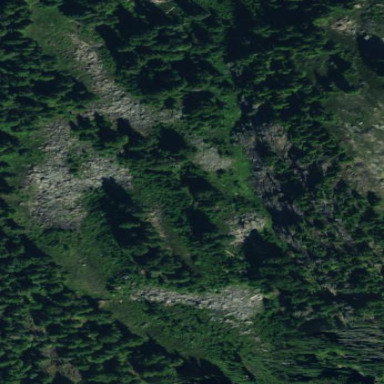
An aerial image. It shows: Natural scree.